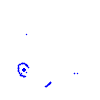
Particle: pion